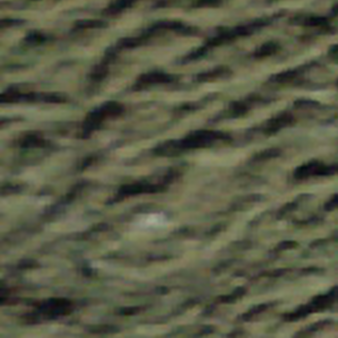
Label: other